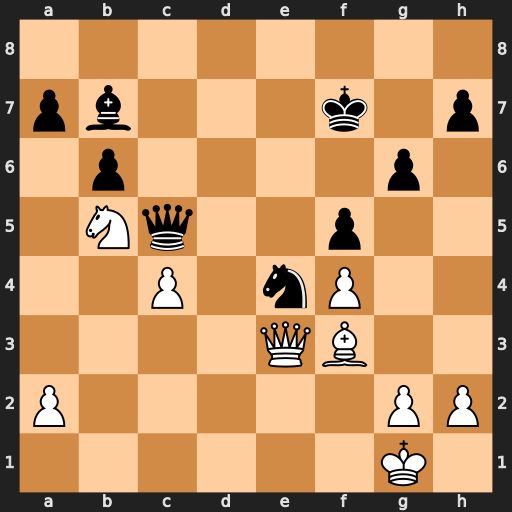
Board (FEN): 8/pb3k1p/1p4p1/1Nq2p2/2P1nP2/4QB2/P5PP/6K1
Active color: w
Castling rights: -
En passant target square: -
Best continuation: Qxc5 Nxc5 Nd6+ Ke6 Nxb7